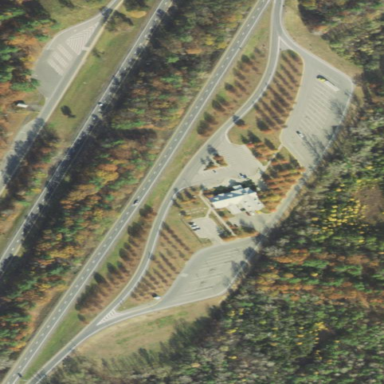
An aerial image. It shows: Rest area along the road.